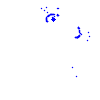
Particle: proton